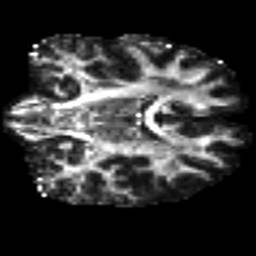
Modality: FA
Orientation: coronal
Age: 22
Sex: female
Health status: healthy
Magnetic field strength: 3 T
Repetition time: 9 s
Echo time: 0.093 s